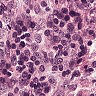
Metastatic tissue present: no